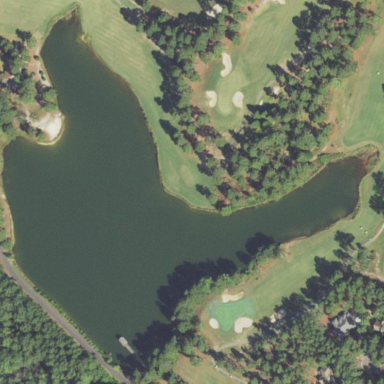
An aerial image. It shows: Water hazard on golf course. The hazard is natural water feature.